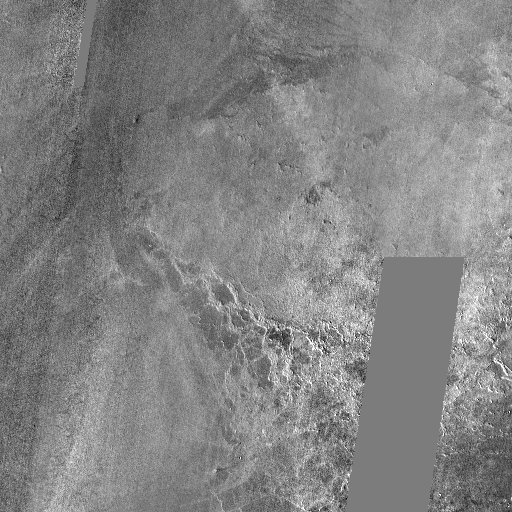
Crater classes present: Background